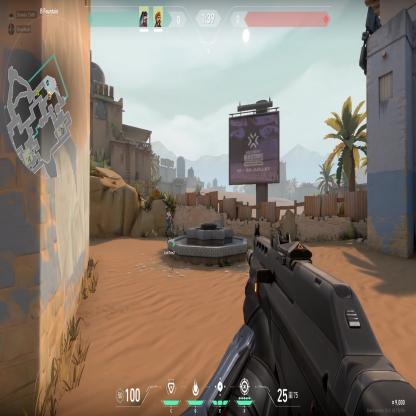
Label: teammate